Question: When I Alt+F12 from a call in a Controller, it takes me to the interface declaration of that method:

I would like to instead, or alternatively, go to the Repository's method, where that interface method is implemented. I realize that there could be multiple methods that implements, but if there is only one it could take you there, and if there are multiple, it could give you a list to choose from.
Is this possible?
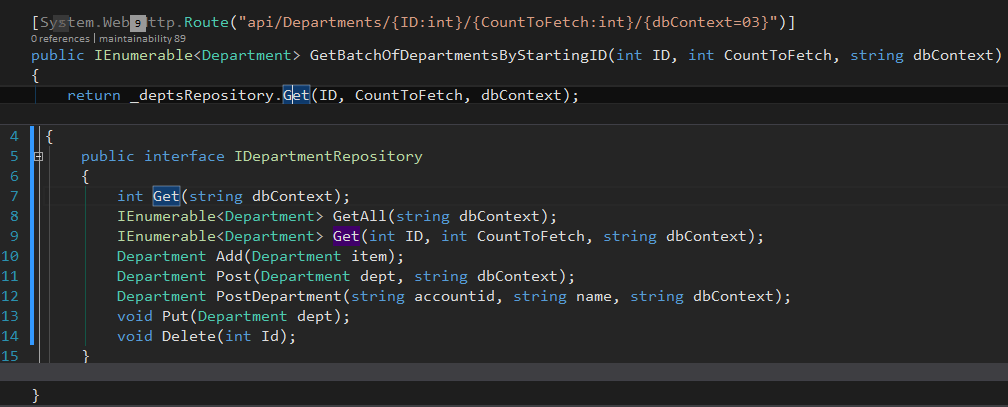
Answer: You can install the ReSharper plugin.
Here is the site:
<URL>